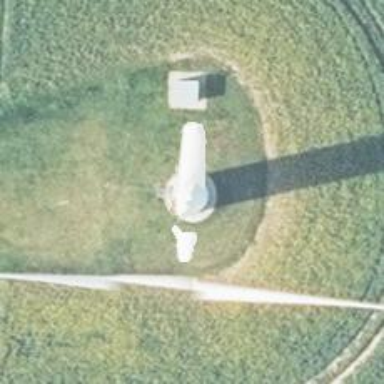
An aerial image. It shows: Wind-powered generator.